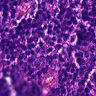
Metastatic tissue present: no